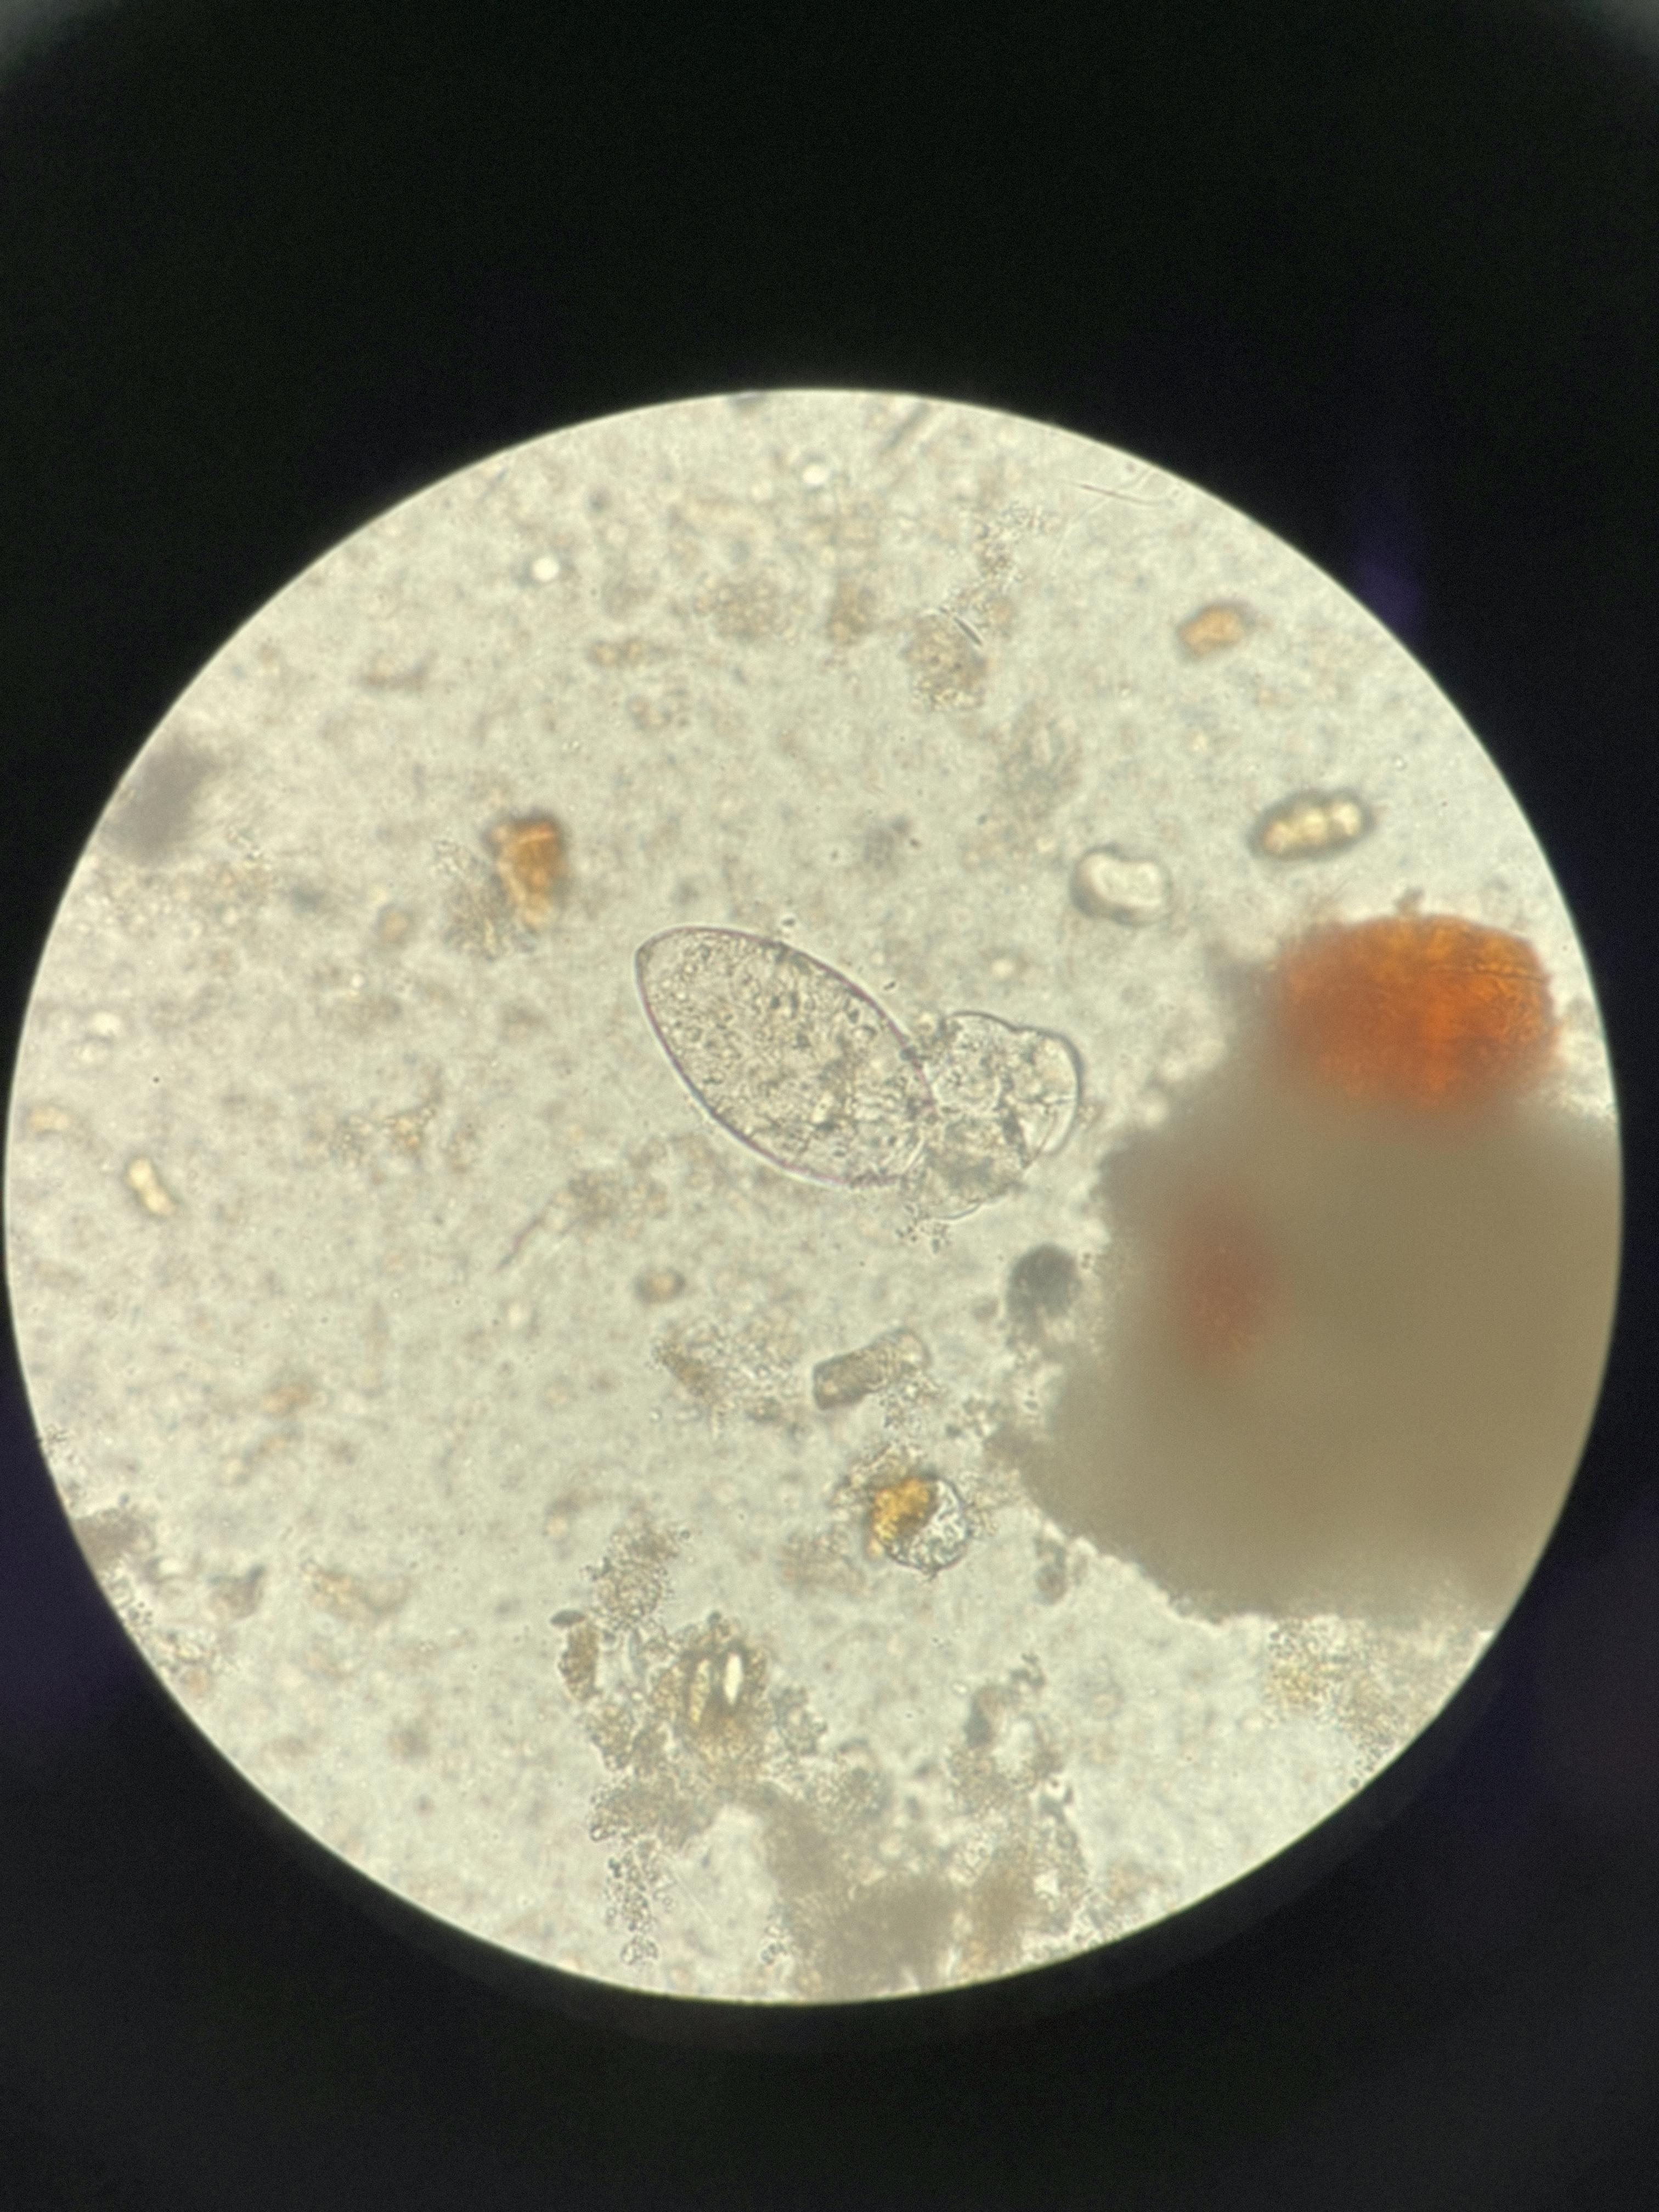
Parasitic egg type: Fasciolopsis buski